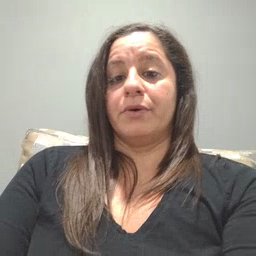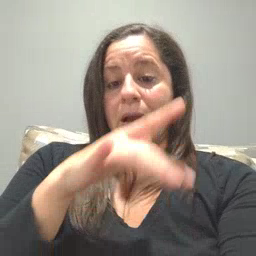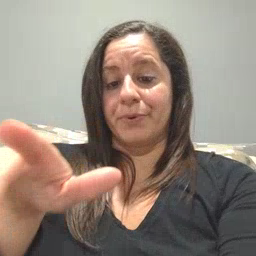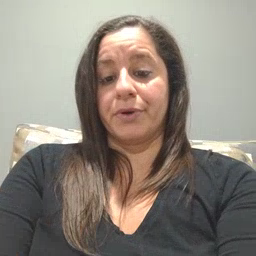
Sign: empty